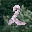
Label: 2